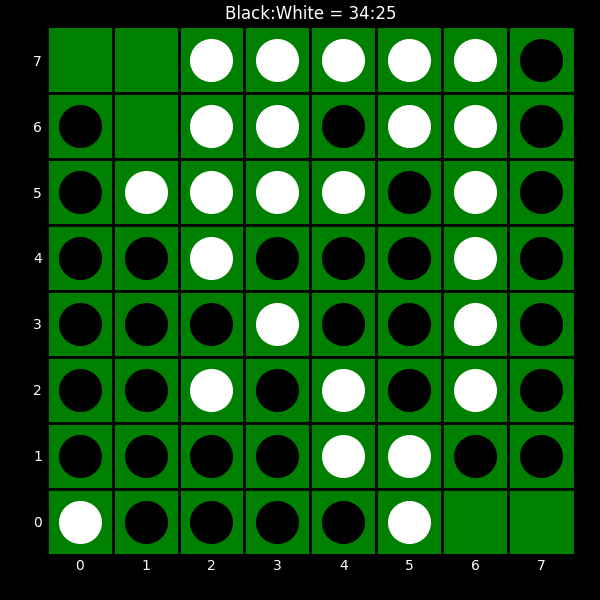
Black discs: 34
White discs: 25